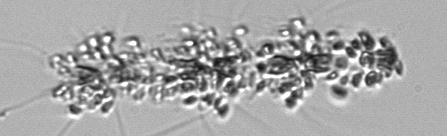
Label: Chaetoceros_didymus_TAG_external_flagellate